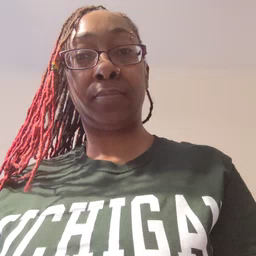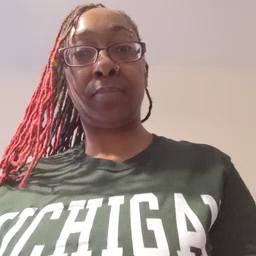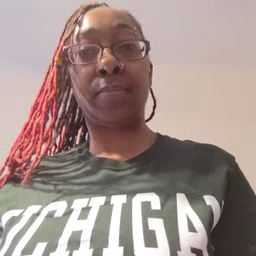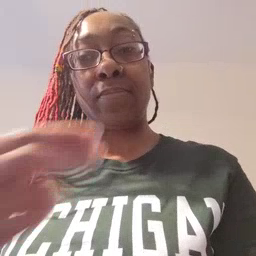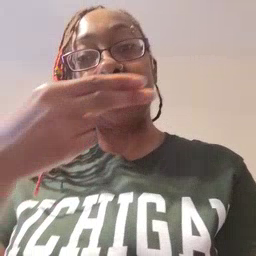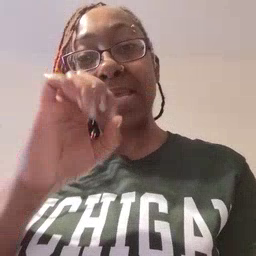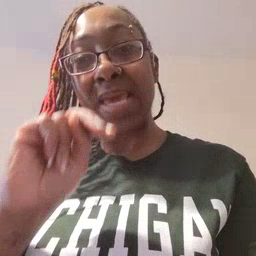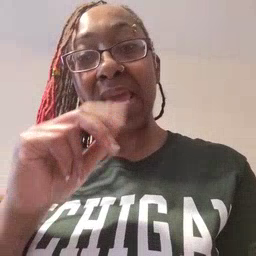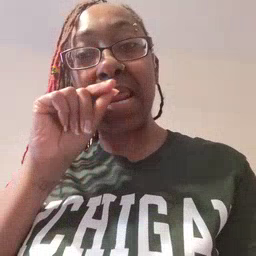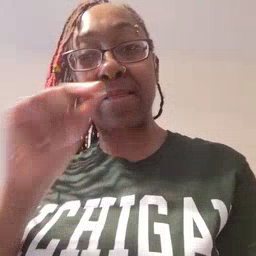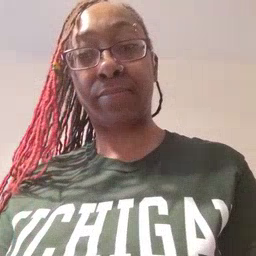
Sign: hen